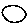
Label: circle